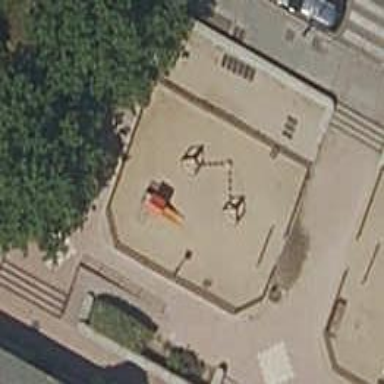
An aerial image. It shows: Playground area for leisure land.